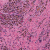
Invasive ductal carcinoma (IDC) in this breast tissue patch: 0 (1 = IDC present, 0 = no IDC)